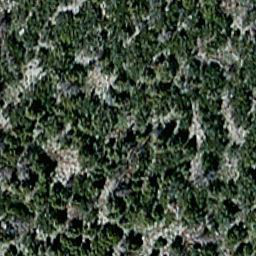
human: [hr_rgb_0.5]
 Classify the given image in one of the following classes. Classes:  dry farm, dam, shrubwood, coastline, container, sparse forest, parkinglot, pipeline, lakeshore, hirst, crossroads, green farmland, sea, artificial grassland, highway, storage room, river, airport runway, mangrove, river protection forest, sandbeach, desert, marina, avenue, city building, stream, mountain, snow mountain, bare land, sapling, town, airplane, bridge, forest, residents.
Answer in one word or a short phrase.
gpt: sparse forest